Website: crate-barrel
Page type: receipt
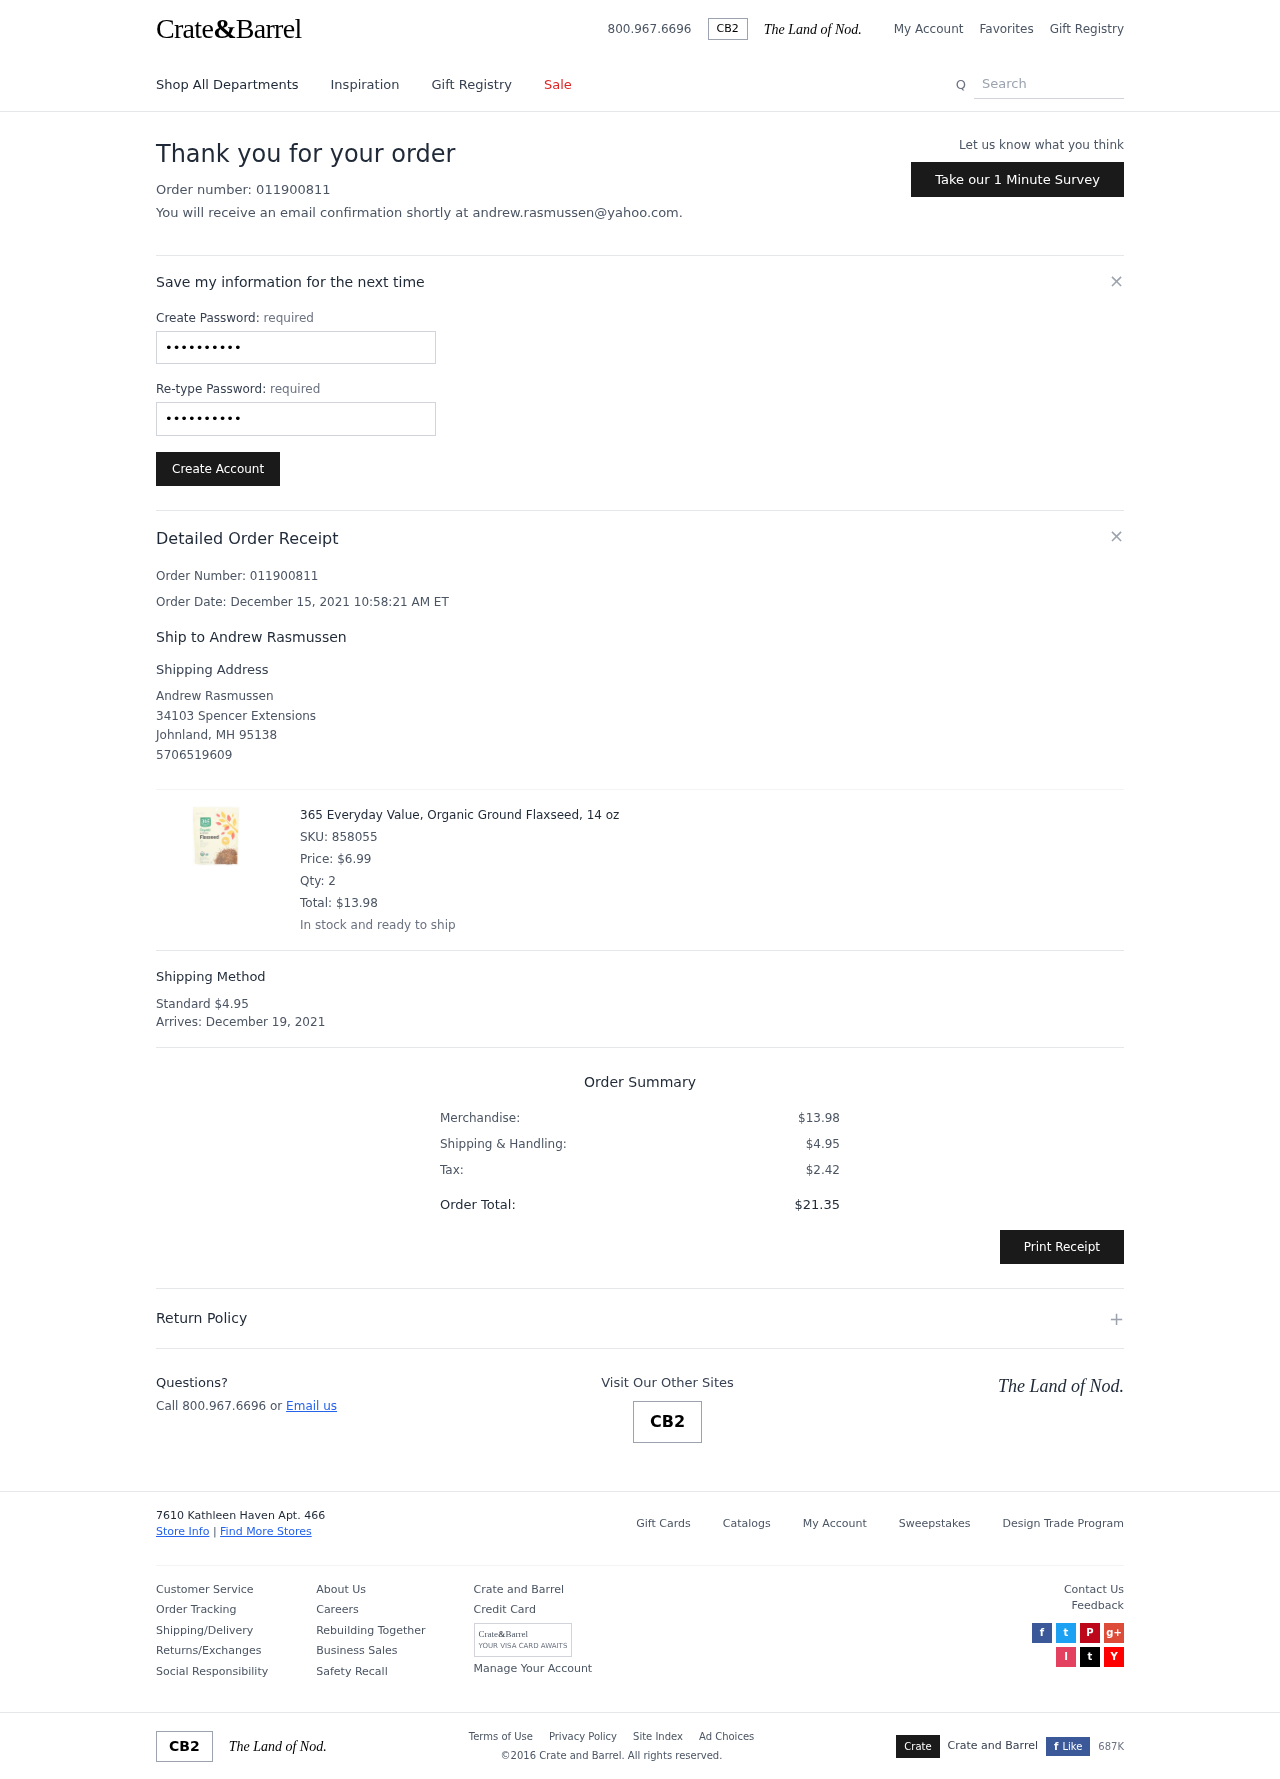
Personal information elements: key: PII_CITY
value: Johnland
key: PII_EMAIL
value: andrew.rasmussen@yahoo.com
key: PII_FULLNAME
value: Andrew Rasmussen
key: PII_FULLNAME
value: Ship to Andrew Rasmussen
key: PII_PHONE
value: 5706519609
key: PII_POSTCODE
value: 95138
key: PII_STATE_ABBR
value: MH
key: PII_STREET
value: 34103 Spencer Extensions
Product elements: key: PRODUCT1_NAME
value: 365 Everyday Value, Organic Ground Flaxseed, 14 oz
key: PRODUCT1_PRICE
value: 6.99
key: PRODUCT1_QUANTITY
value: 2
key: PRODUCT1_SKU
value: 858055
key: PRODUCT1_TOTAL
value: $13.98
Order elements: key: ORDER_ID
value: Order Number: 011900811
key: ORDER_ID
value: Order number: 011900811
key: ORDER_DATE
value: Order Date: December 15, 2021 10:58:21 AM ET
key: ORDER_SHIPPING_COST
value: $4.95
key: ORDER_DELIVERY_DATE
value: December 19, 2021
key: ORDER_SUBTOTAL
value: $13.98
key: ORDER_TAX
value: $2.42
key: ORDER_TOTAL
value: $21.35
Search elements: key: HEADER_SEARCH
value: Search